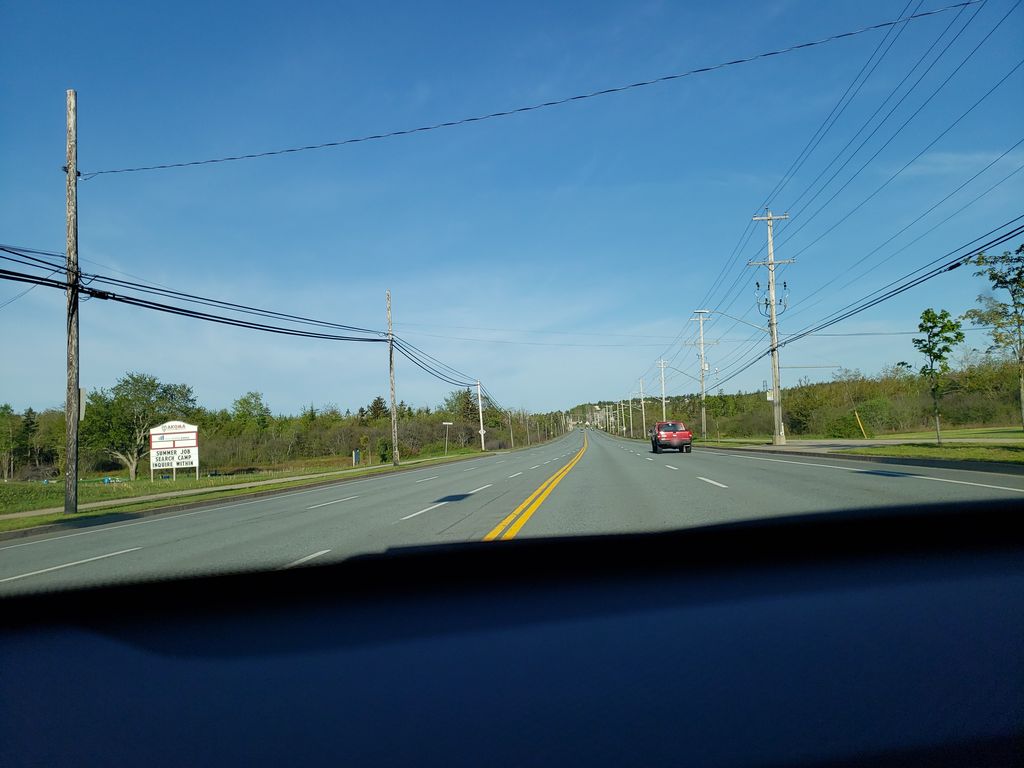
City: halifax